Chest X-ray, PA view. Patient: 76 years old, sex M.
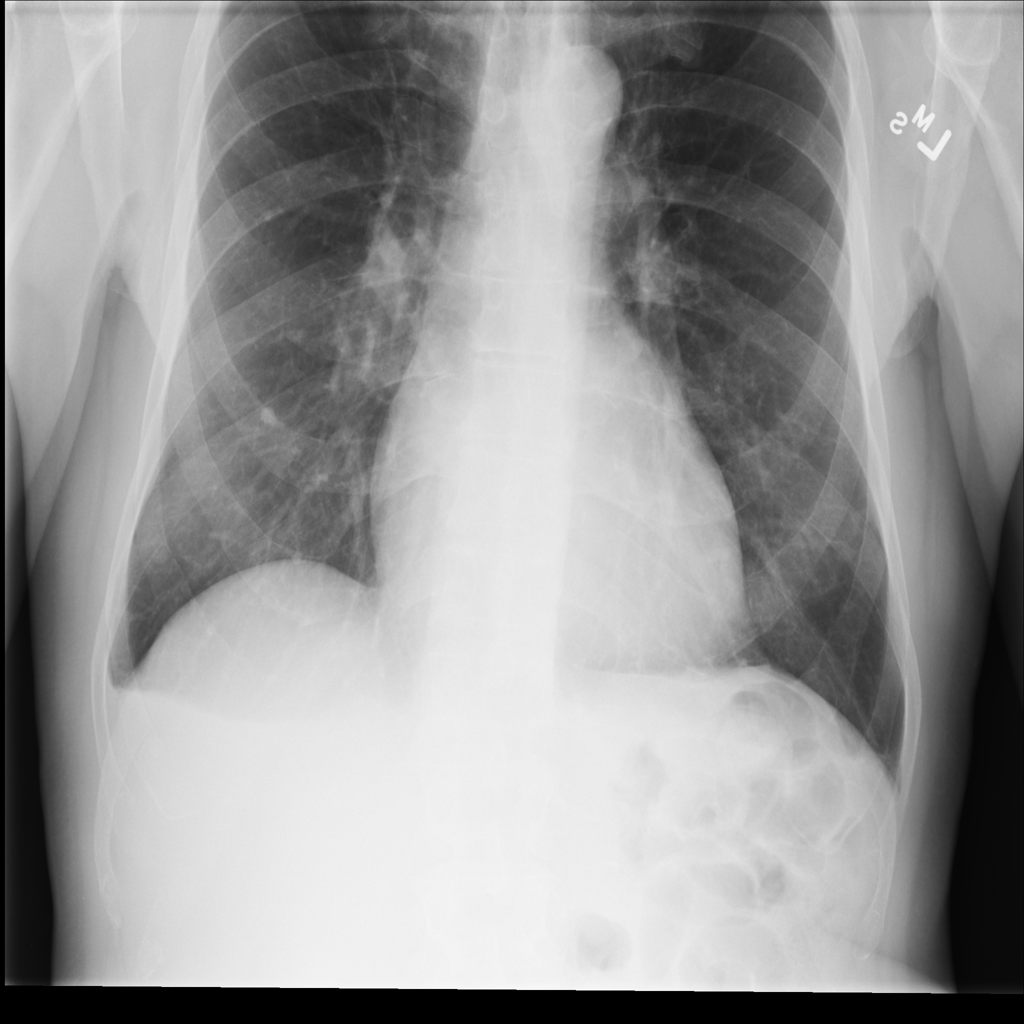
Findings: Nodule, Pneumonia